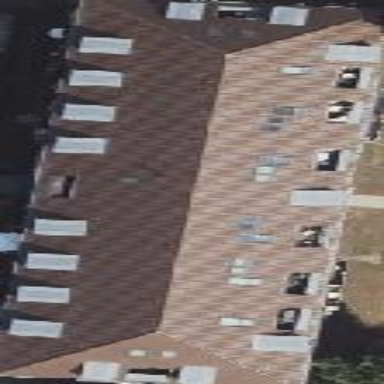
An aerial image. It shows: Hipped roof apartment building.